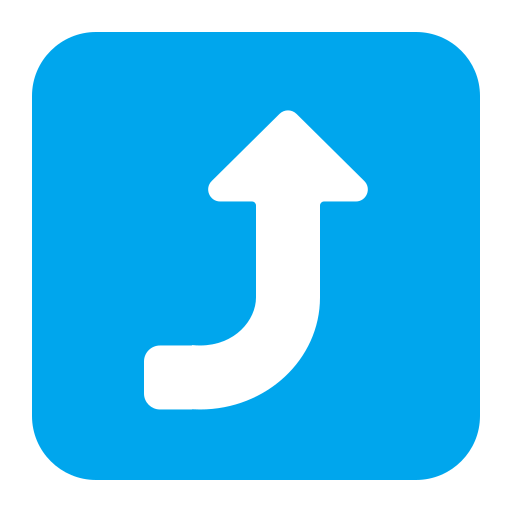
right arrow curving up flat